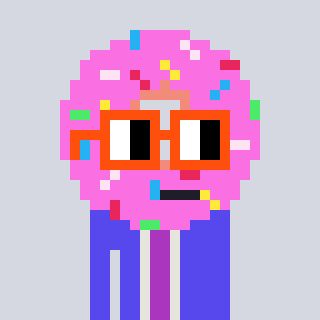
a pixel art character with square orange glasses, a doughnut-shaped head and a computerblue-colored body on a cool background